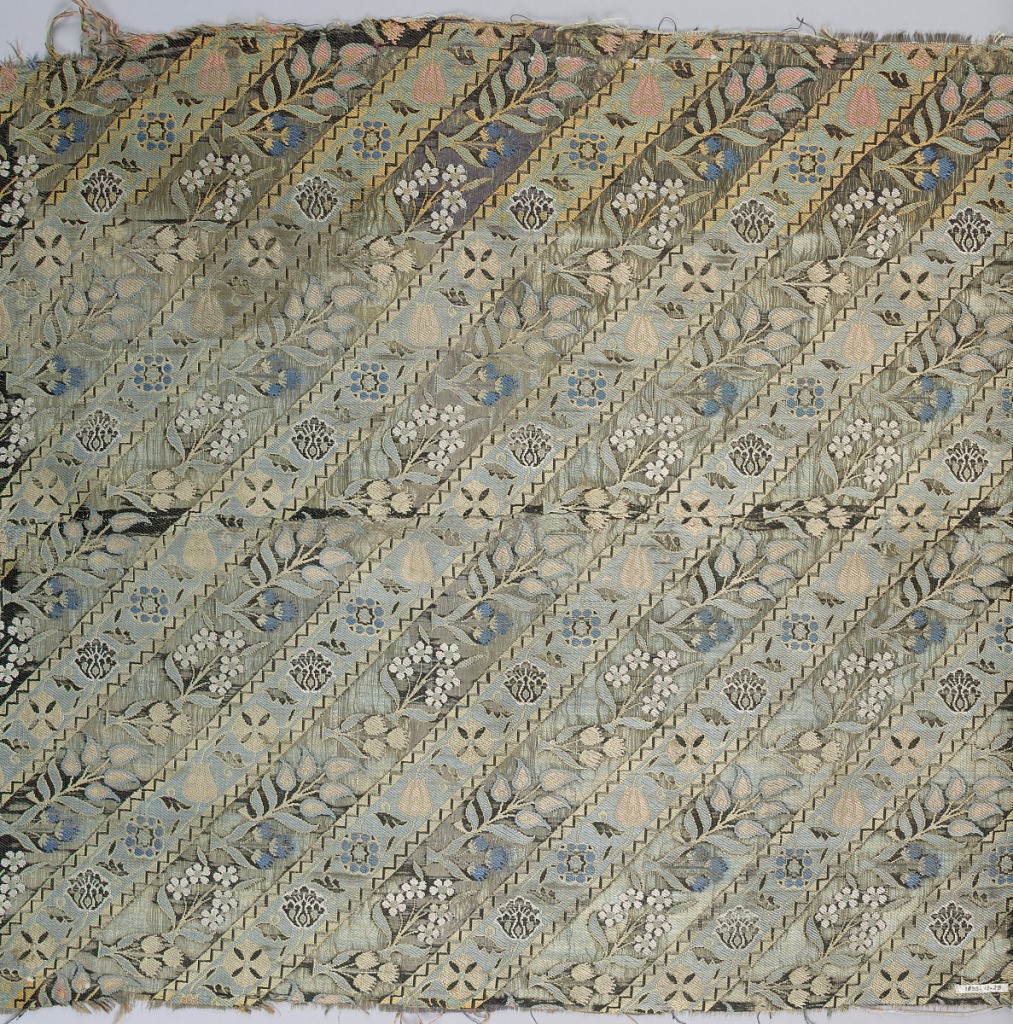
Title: Fragment
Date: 17th century
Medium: silk, metallic Technique: woven
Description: Diagonal bands of floral motifs.